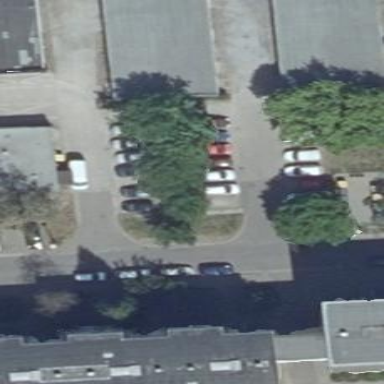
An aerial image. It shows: Parking area with paving stones surface.